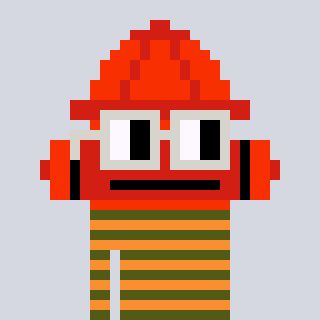
a pixel art character with square light gray glasses, a fire hydrant-shaped head and a orange-colored body on a cool background